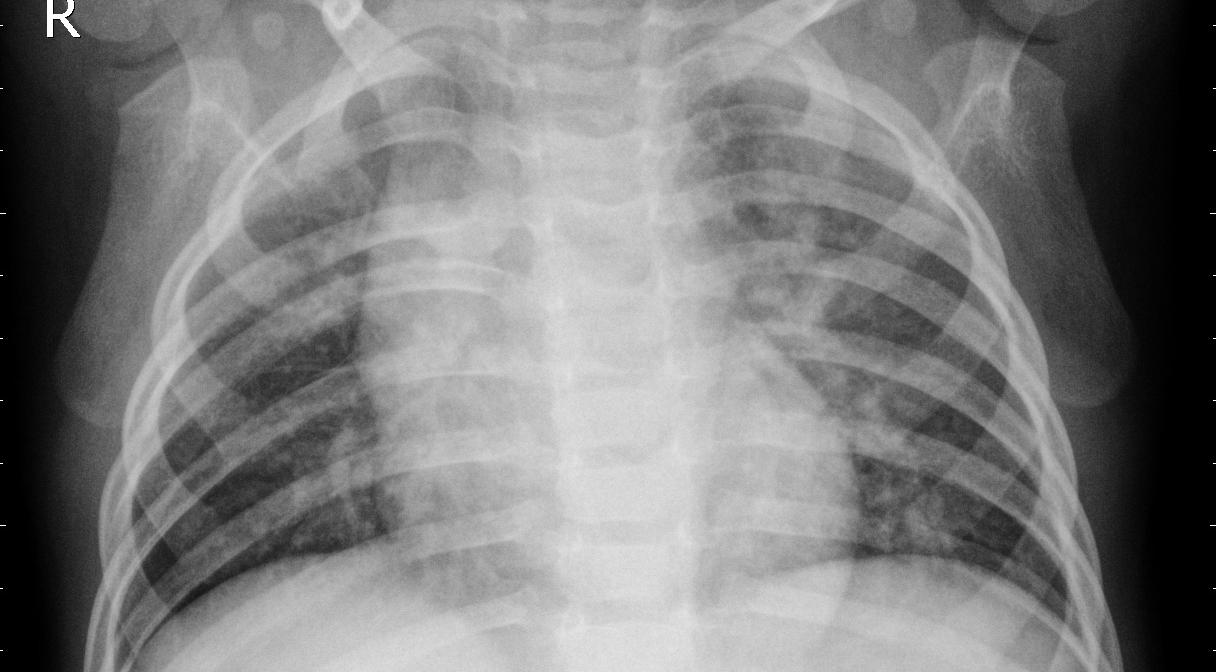
Diagnosis: PNEUMONIA